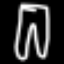
Label: pants